Fundus camera: zeiss
Shooting center: fovea
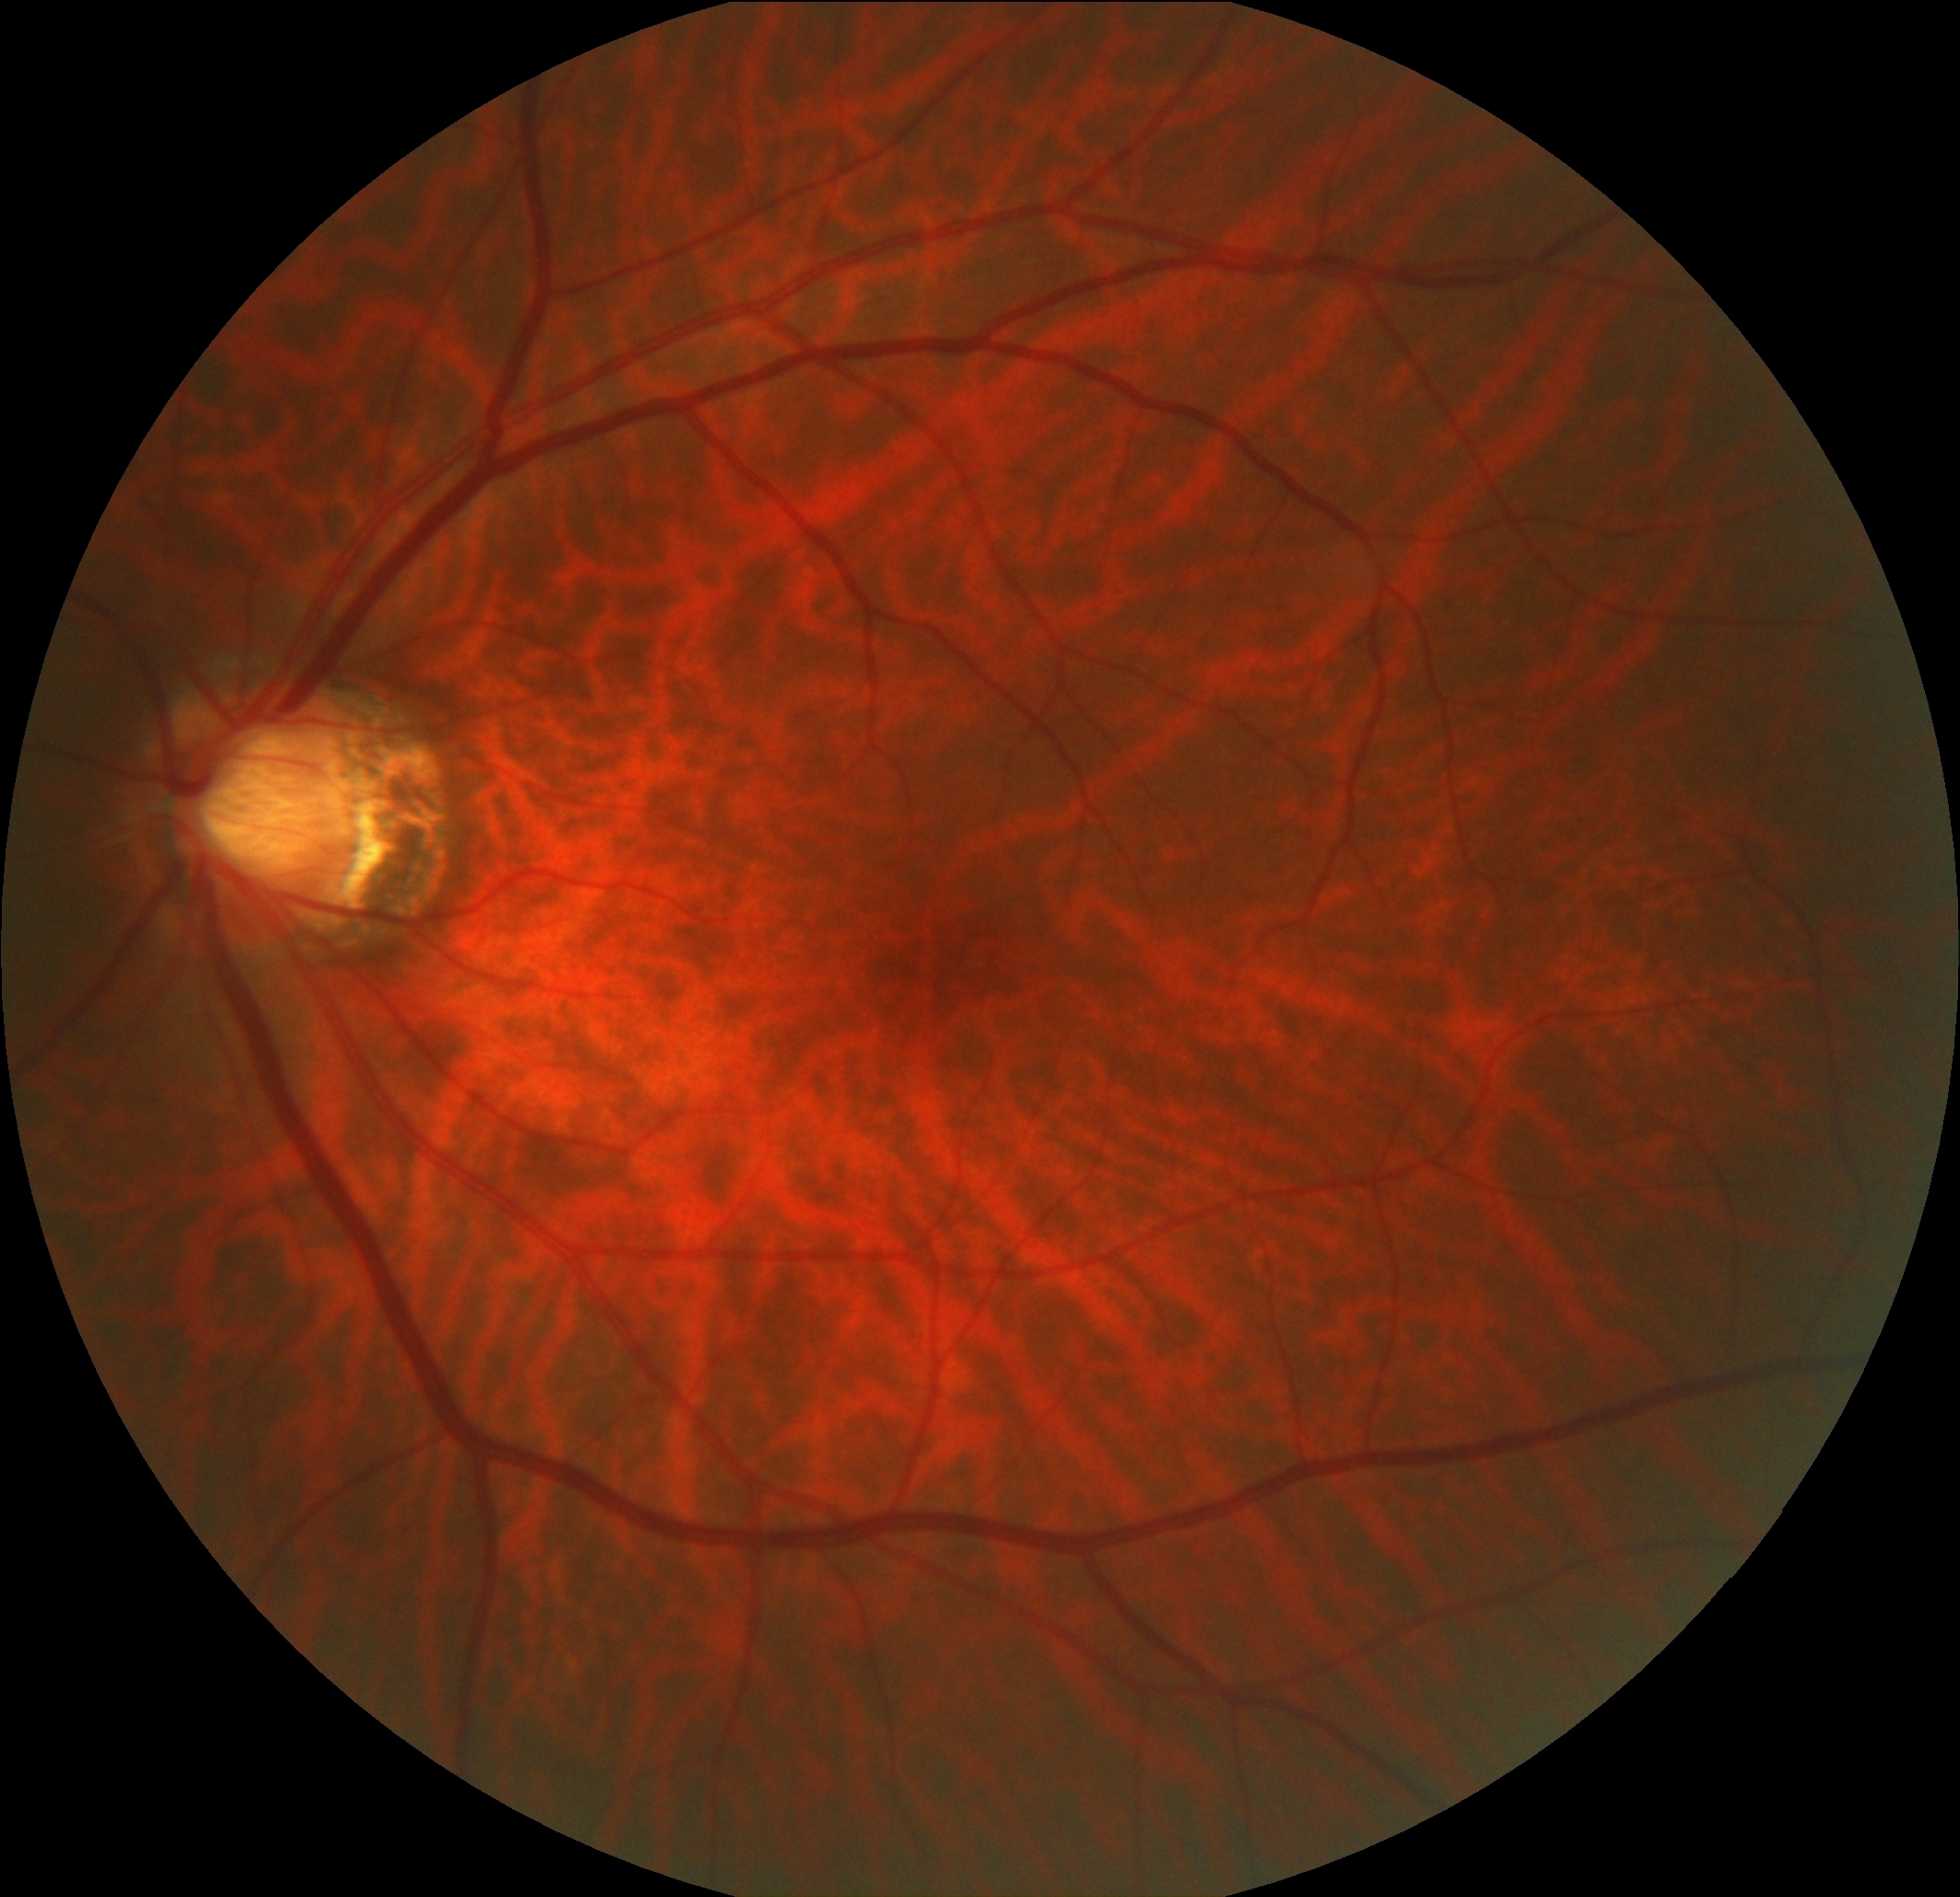
Pathologic myopia: no
Patchy retinal atrophy: present
Retinal detachment: absent